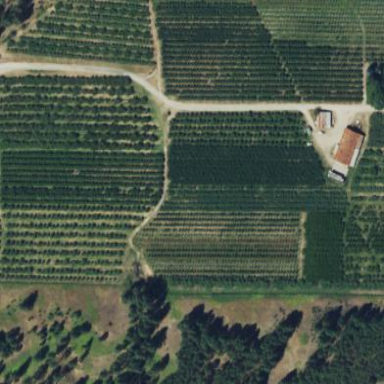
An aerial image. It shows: Orchard.